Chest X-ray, PA view. Patient: 68 years old, sex F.
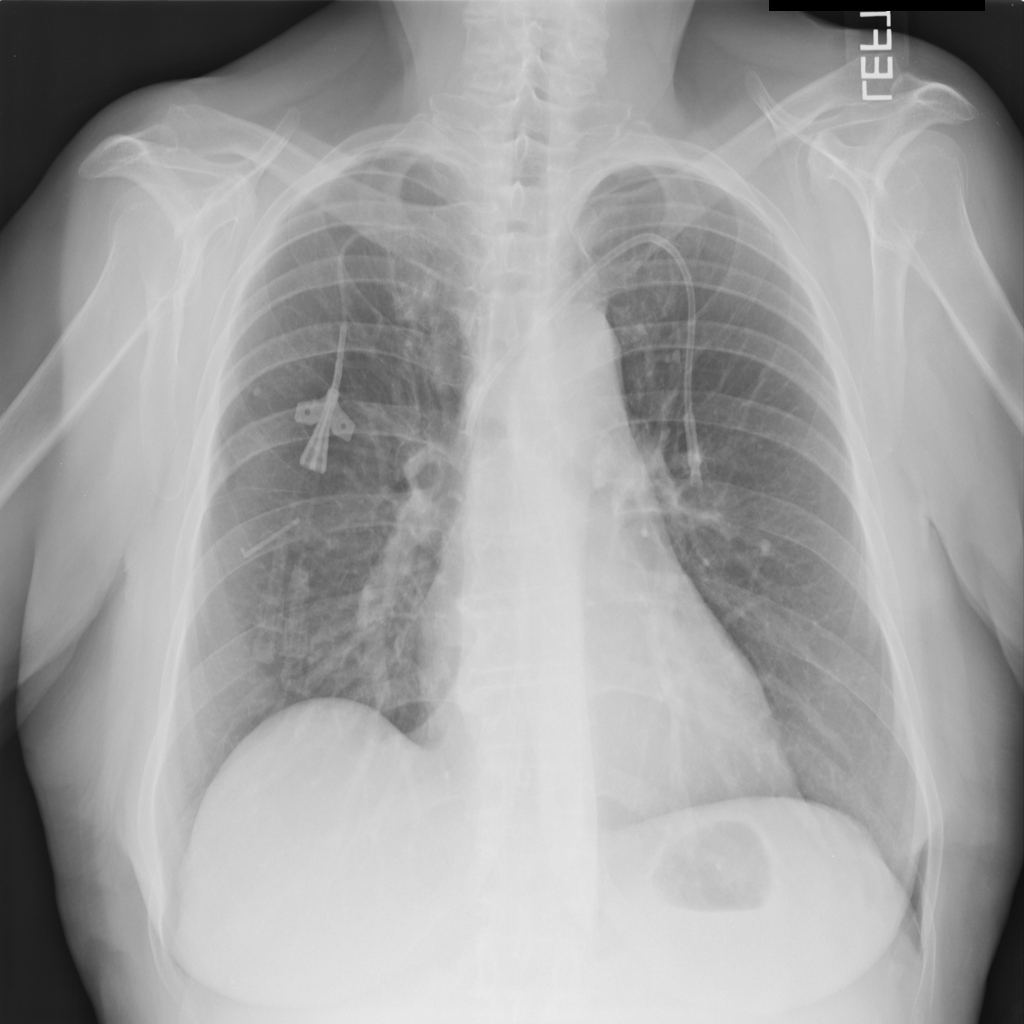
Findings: Nodule